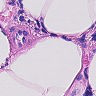
Metastatic tissue present: no